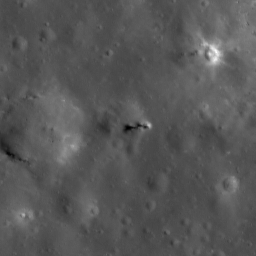
Pit: Copernicus 22
Host crater: Copernicus
Host type: impact_melt
Lunar coordinates: latitude 10.21, longitude 339.887